Interaction volume radius: 10 \u00c5
Interaction volume height: 25 \u00c5
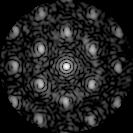
Disorder parameter: 0.3941